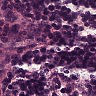
Metastatic tissue present: no